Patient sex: M
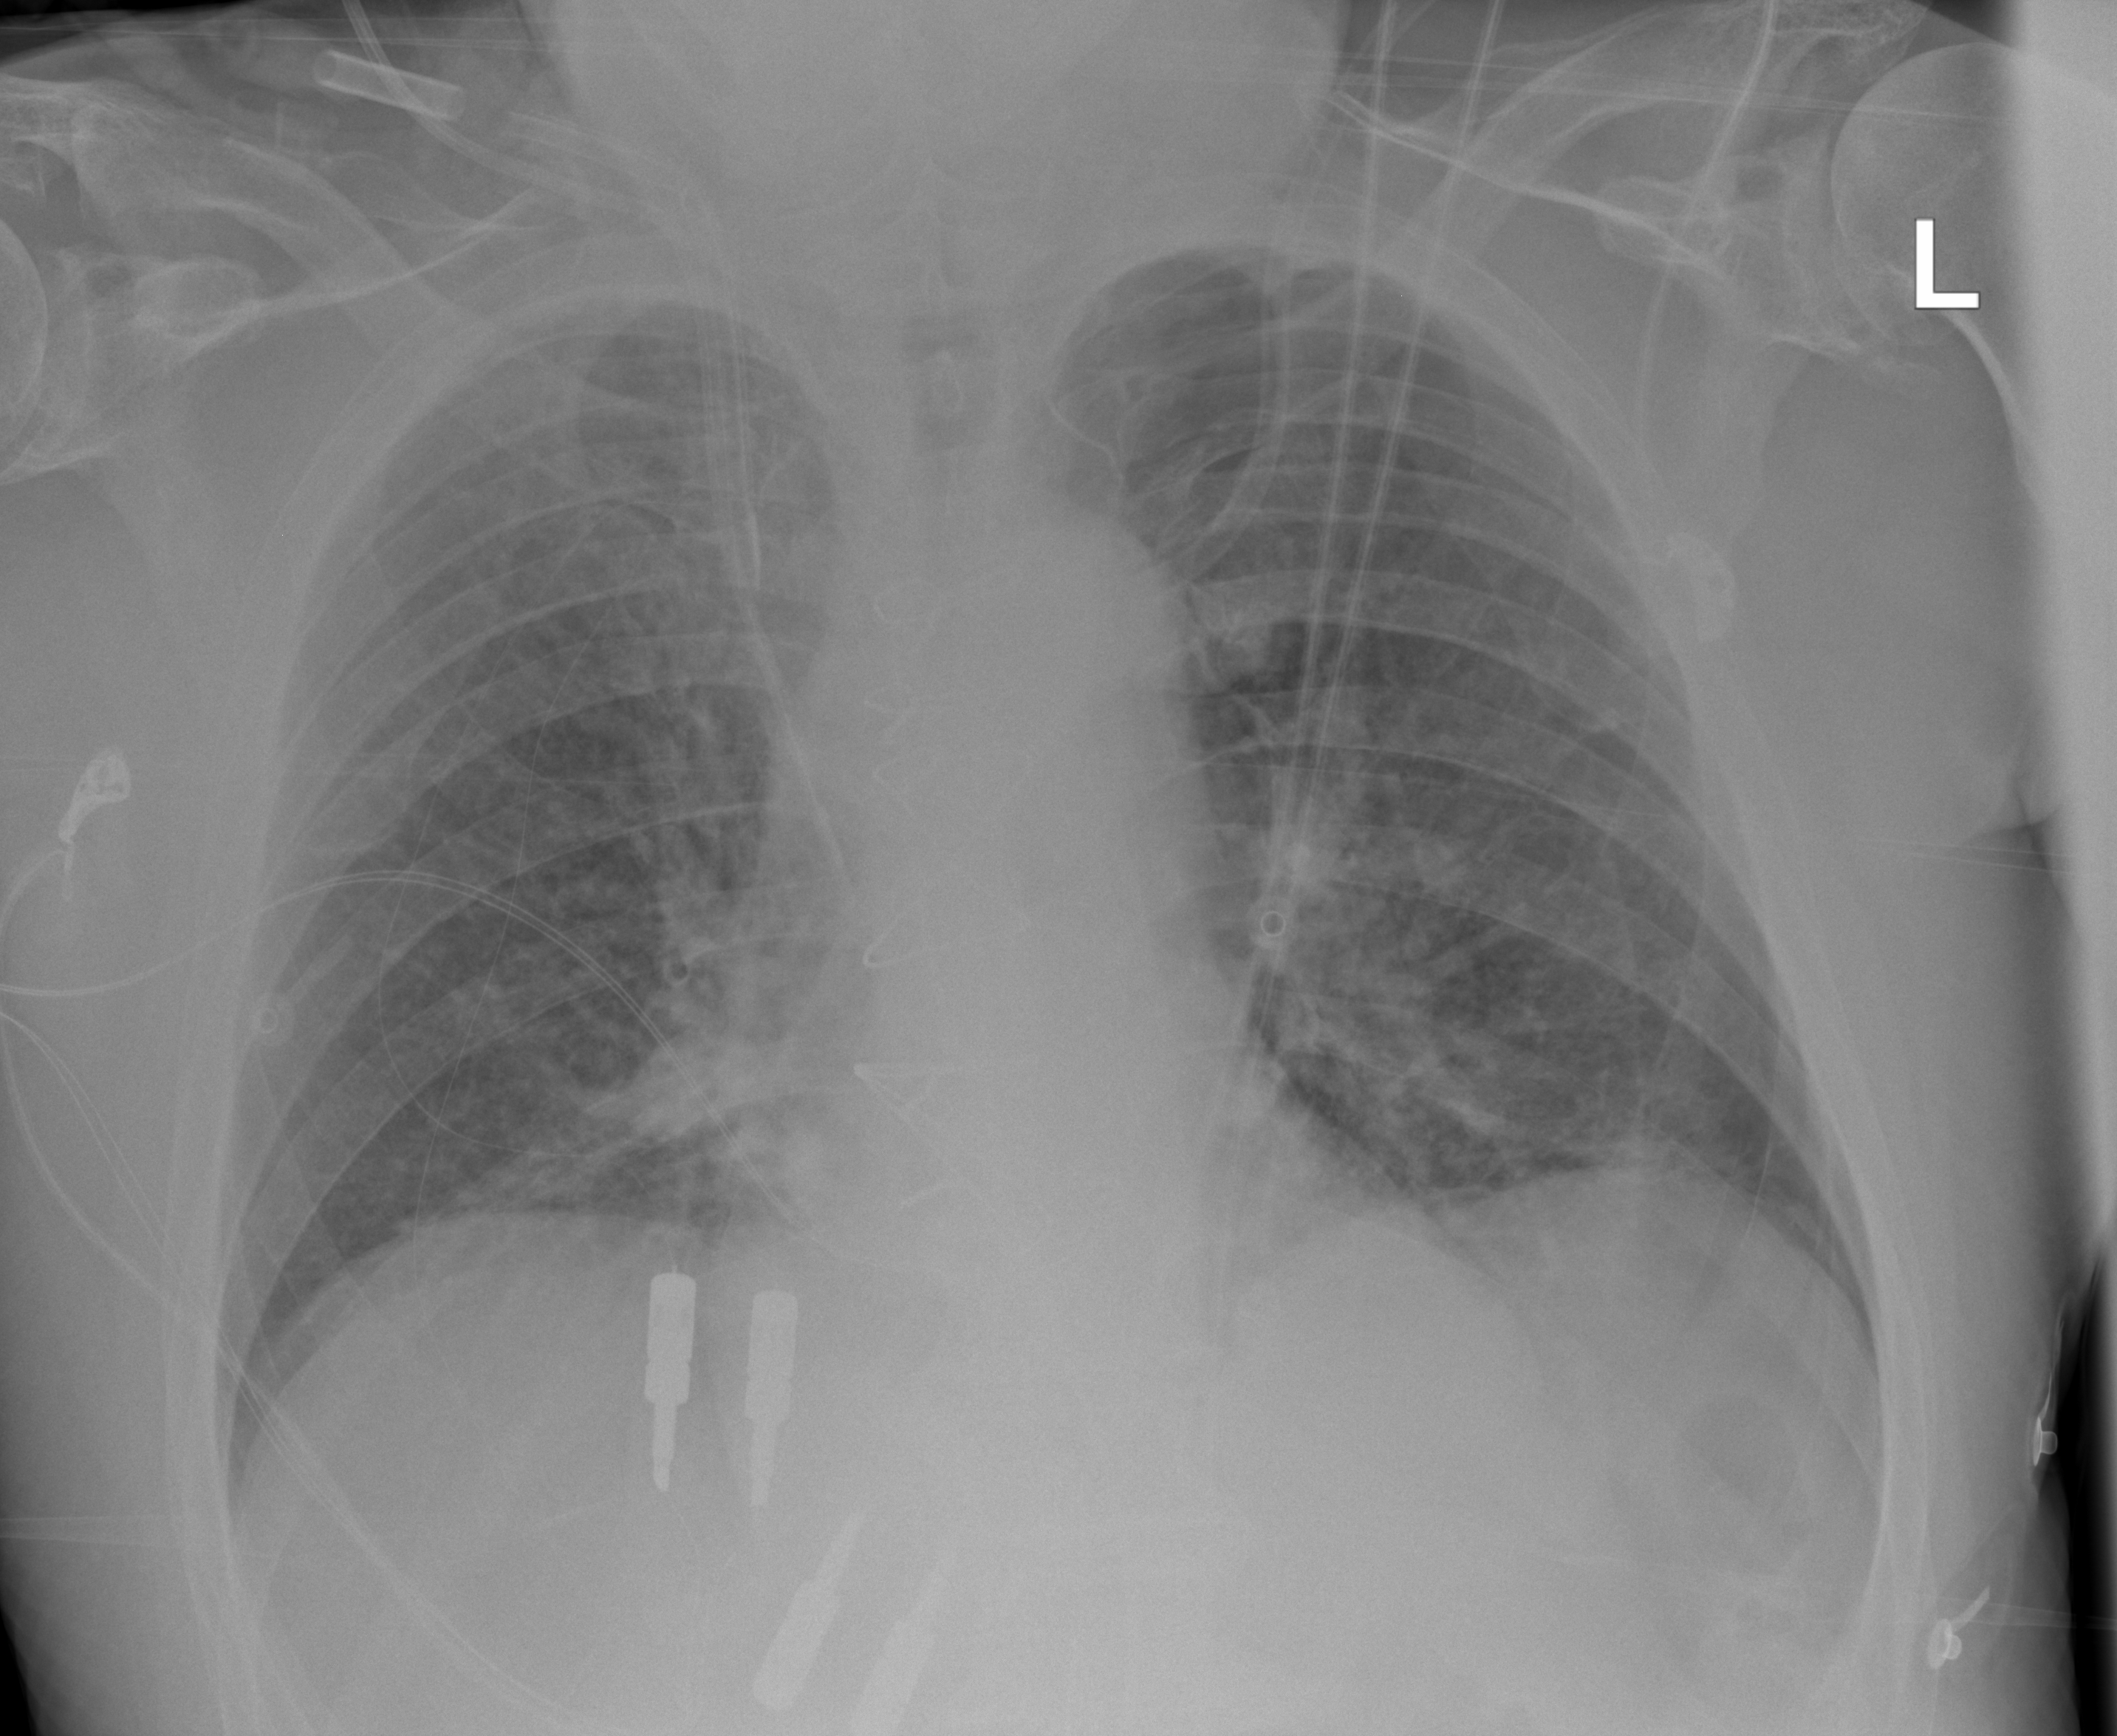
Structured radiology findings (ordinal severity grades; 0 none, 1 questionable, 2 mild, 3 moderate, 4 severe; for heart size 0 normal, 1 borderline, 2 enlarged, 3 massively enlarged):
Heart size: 0
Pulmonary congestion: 2
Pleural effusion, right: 0
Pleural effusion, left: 0
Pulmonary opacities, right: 0
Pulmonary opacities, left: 0
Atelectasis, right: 0
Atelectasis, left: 0